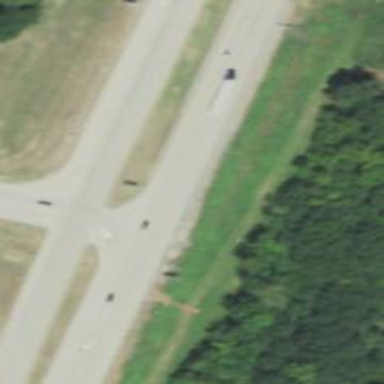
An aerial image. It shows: This image shows trunk highway that functions as expressway.